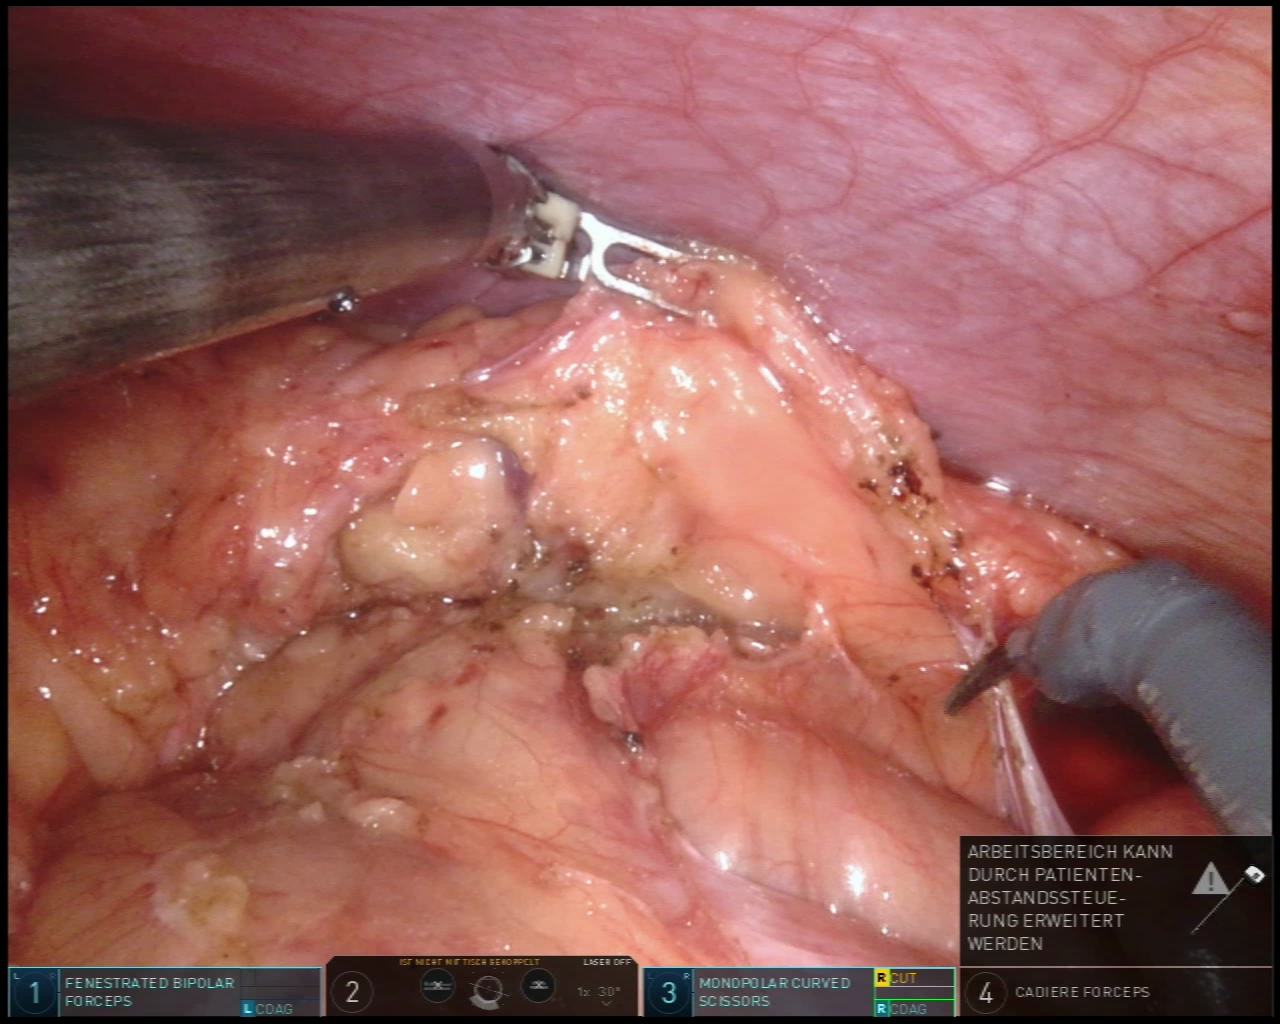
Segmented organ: abdominal_wall
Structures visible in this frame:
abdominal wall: yes
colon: yes
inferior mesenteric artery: no
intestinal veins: no
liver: no
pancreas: no
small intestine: no
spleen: no
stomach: no
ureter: no
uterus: no
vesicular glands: no